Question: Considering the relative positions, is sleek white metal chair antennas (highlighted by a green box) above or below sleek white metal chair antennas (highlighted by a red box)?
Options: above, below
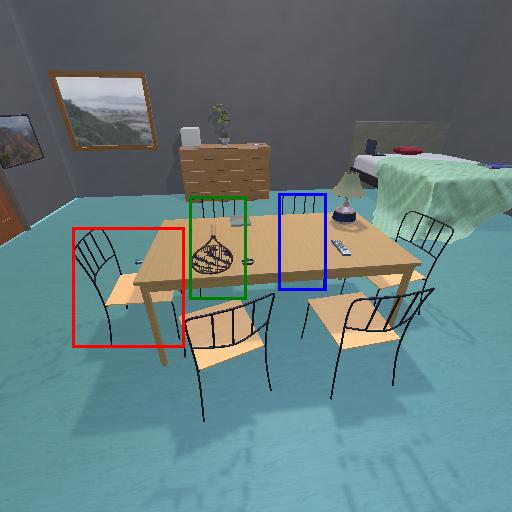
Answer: above